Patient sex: M
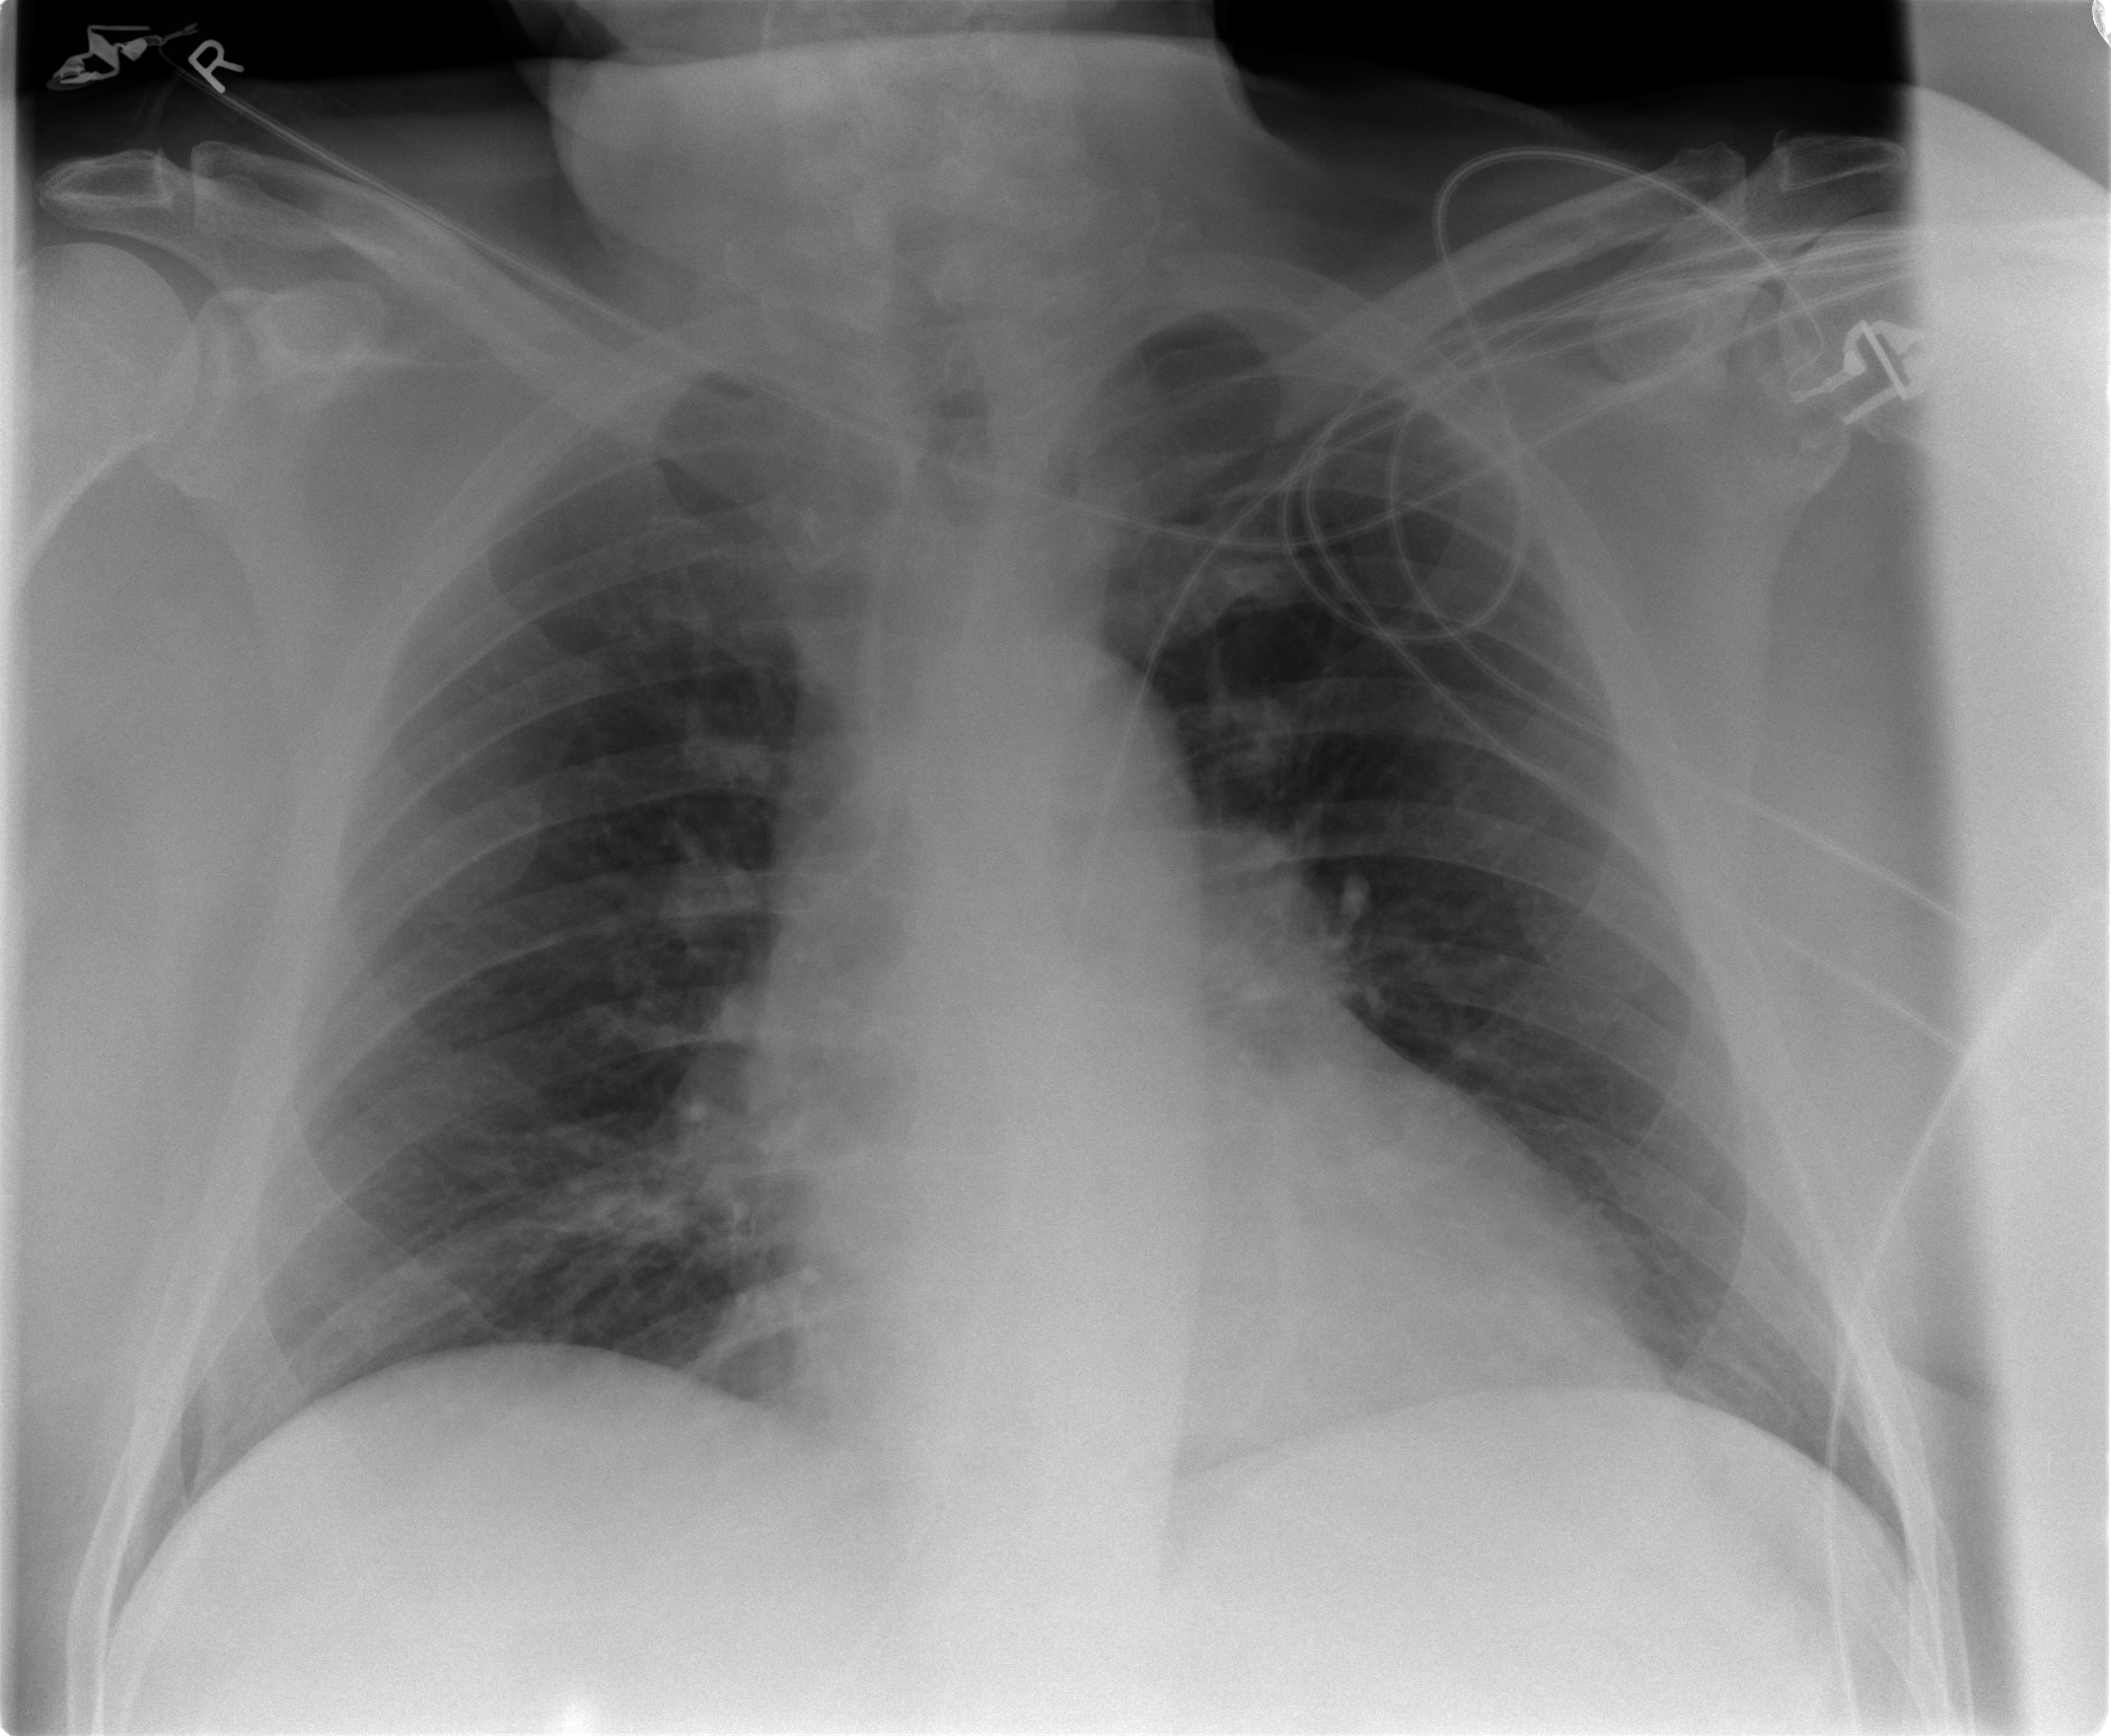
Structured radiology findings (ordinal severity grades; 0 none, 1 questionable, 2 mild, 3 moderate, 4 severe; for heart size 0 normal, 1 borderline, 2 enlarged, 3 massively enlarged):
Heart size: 0
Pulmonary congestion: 1
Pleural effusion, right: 0
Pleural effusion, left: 0
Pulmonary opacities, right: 0
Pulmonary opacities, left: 0
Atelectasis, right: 0
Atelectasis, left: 0